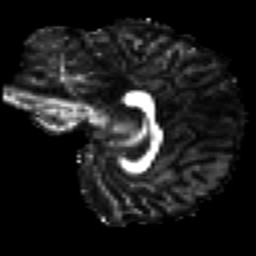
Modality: FA
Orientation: sagittal
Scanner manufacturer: siemens
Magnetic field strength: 3 T
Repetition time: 7.8 s
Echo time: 0.09 s